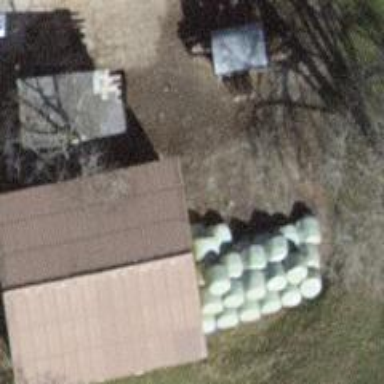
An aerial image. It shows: Farm auxiliary building.